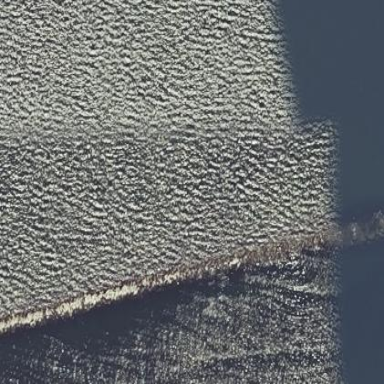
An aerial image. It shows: Breakwater structure.